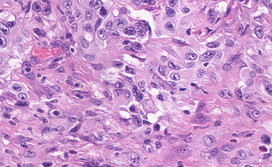
Tumor epithelial tissue: yes
Tumor-associated stroma tissue: no
Normal tissue: no